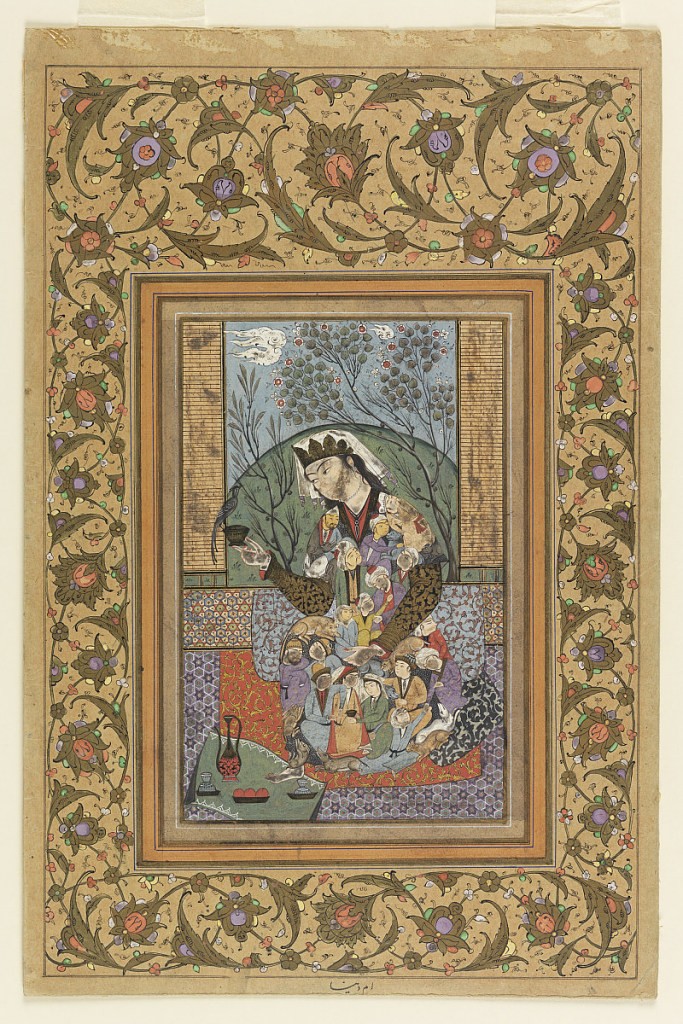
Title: Miniature: Seated Figure
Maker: Unknown
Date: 18th century
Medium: Pen and black ink with watercolor and gold on paper, mounted
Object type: Drawing
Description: A central figure is seated on layers of geometric and vegetal carpets, wearing a short-sleeved robe composed of many male figures and animals that are constrained to the frame of the garment.  A garment like a coronet draped with a white cloth is worn upon the head.  The figure is holding in the right hand a small vessel with a bird perched upon the rim.  Laid upon a small carpet at the feet of the figure is a bowl of fruit, two small vessels, and a tall, handled ewer with elongated spout.  In the background (possibly viewed through a window?) is a large green mound framed by two trees in bloom, with clouds rendered to appear fast-moving.